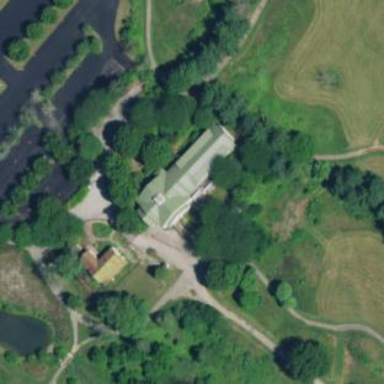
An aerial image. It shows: Clubhouse building associated with golf course.